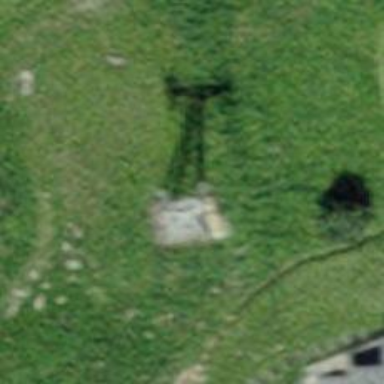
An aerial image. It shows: Pylon for aerialway.